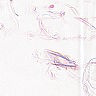
Metastatic tissue present: no